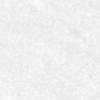
Label: no_change